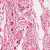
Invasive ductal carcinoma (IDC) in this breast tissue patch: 0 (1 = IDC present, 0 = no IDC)